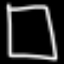
Label: square